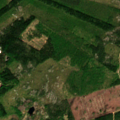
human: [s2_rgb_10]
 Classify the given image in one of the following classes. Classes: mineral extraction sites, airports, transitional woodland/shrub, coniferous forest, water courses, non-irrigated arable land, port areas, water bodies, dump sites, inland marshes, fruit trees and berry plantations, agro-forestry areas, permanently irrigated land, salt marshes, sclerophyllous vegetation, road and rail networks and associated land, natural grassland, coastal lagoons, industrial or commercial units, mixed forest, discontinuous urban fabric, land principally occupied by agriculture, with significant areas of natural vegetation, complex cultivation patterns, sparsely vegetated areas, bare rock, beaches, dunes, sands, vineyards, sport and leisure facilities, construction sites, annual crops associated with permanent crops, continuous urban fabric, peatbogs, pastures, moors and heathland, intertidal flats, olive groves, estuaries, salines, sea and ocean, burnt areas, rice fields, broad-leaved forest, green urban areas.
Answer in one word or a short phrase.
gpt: coniferous forest, mixed forest, transitional woodland/shrub